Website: apple
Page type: payment
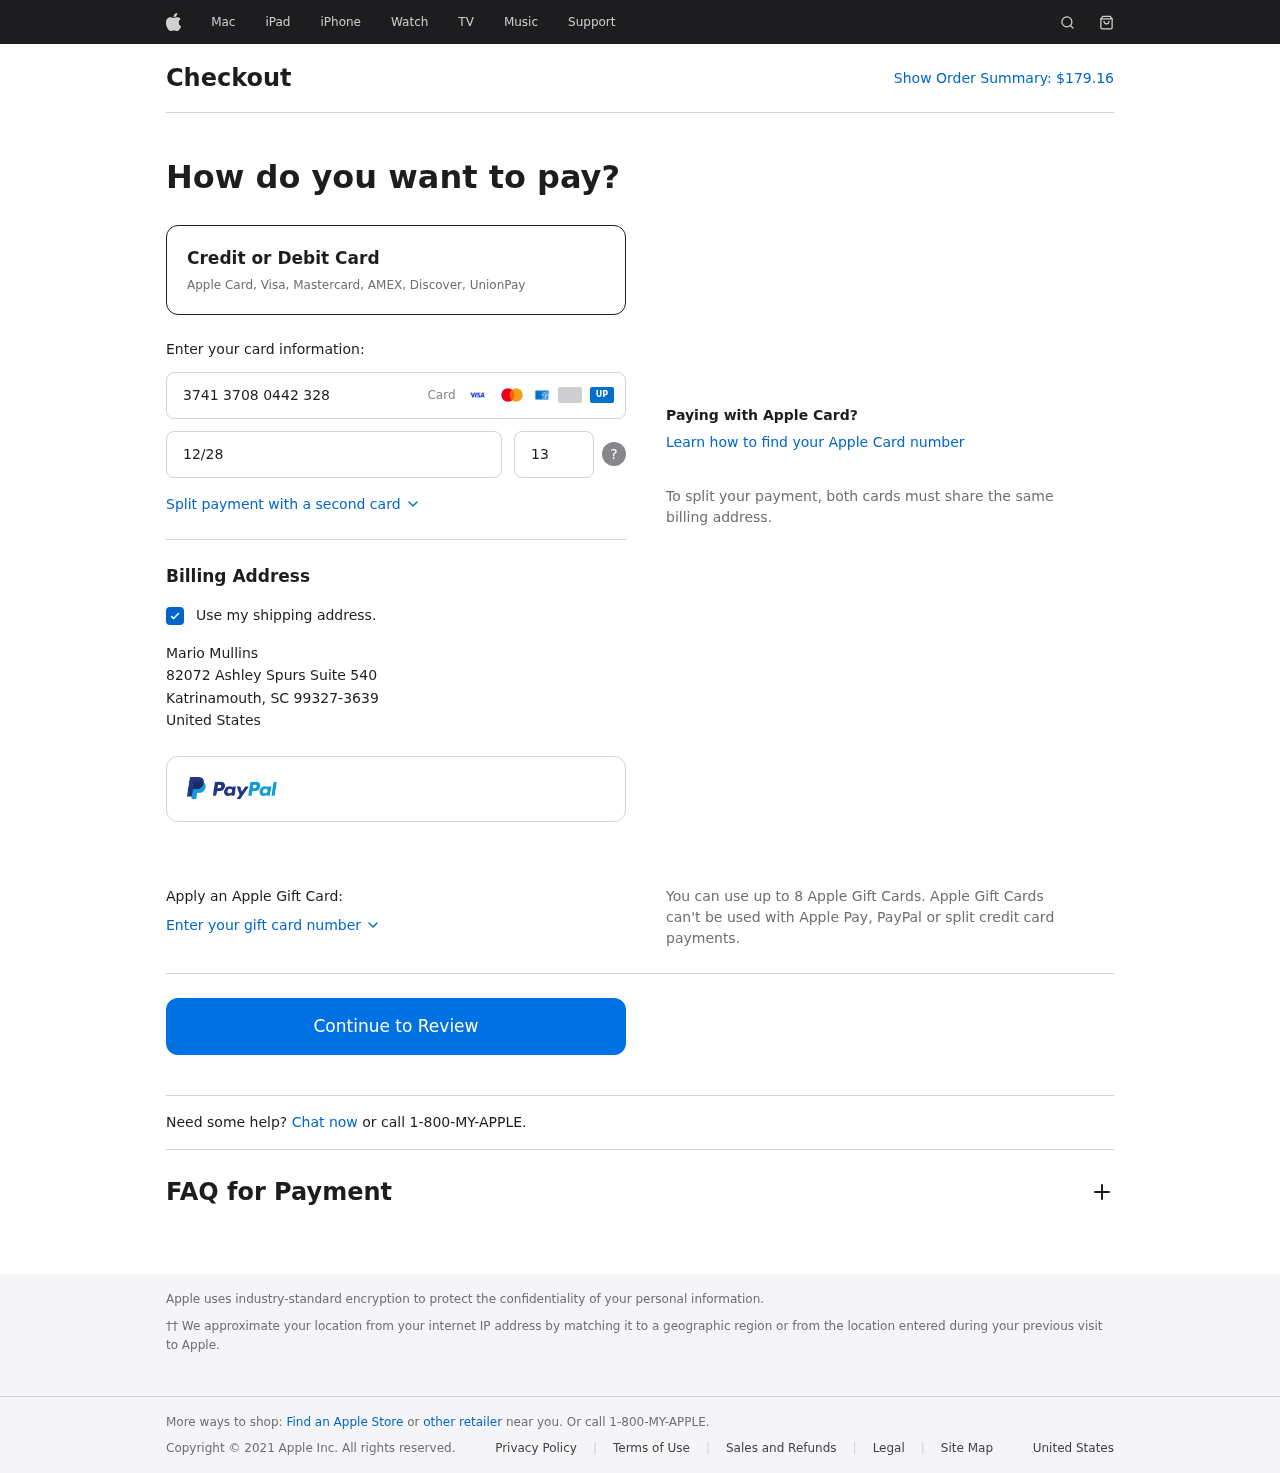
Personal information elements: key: PII_CARD_CVV
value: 1319
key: PII_CARD_EXPIRY
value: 12/28
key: PII_CARD_NUMBER
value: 3741 3708 0442 328
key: PII_CITY
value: Katrinamouth
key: PII_COUNTRY
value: United States
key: PII_FULLNAME
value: Mario Mullins
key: PII_POSTCODE_FULL
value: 99327-3639
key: PII_STATE_ABBR
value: SC
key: PII_STREET
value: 82072 Ashley Spurs Suite 540
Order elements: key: ORDER_TOTAL
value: $179.16